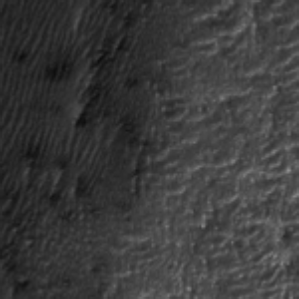
Label: frost